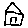
Label: house